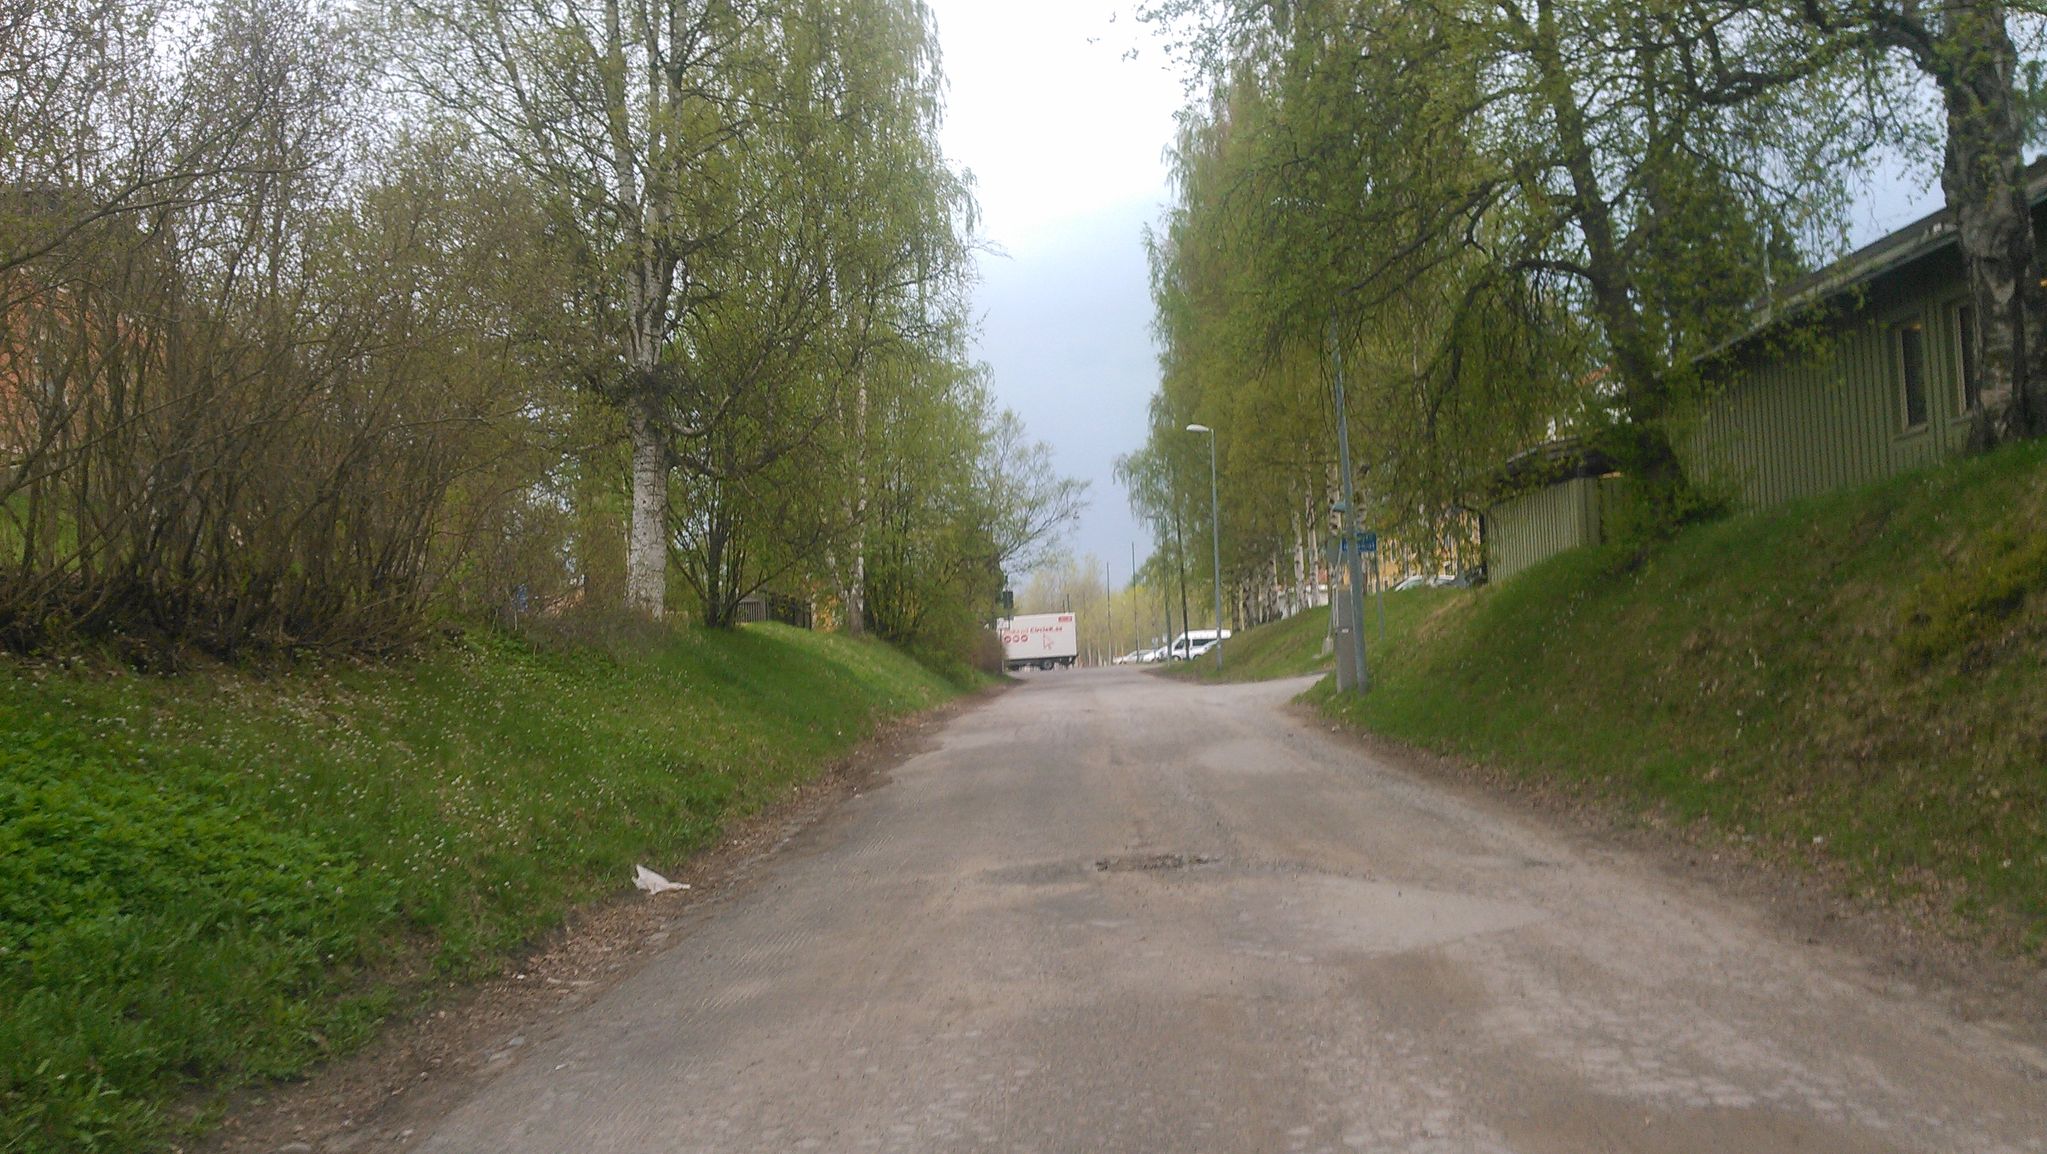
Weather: clear
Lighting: day
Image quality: slightly poor
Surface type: driving surface
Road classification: residential, cycleway
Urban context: urban centre
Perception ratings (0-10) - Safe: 2.74, Lively: 3.11, Beautiful: 7.81, Boring: 9.48, Depressing: 2.81, Wealthy: 3.49